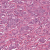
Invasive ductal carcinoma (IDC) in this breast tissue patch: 1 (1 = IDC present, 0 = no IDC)